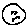
Label: moon